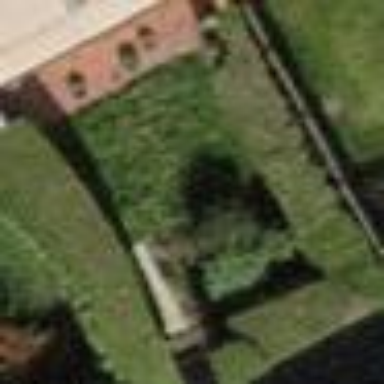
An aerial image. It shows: Garden enclosed by fence.